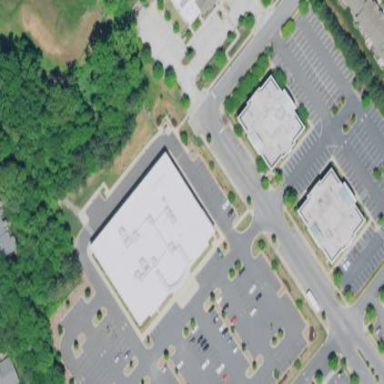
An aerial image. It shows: Fitness center building.